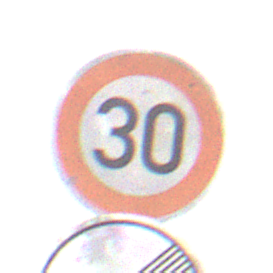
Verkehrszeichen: Geschwindigkeit30
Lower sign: EndeUeberholverbot
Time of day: Midday
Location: Outdoor (RoadRail)
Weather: Overcast
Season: NotSpecified
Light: Natural